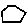
Label: hexagon